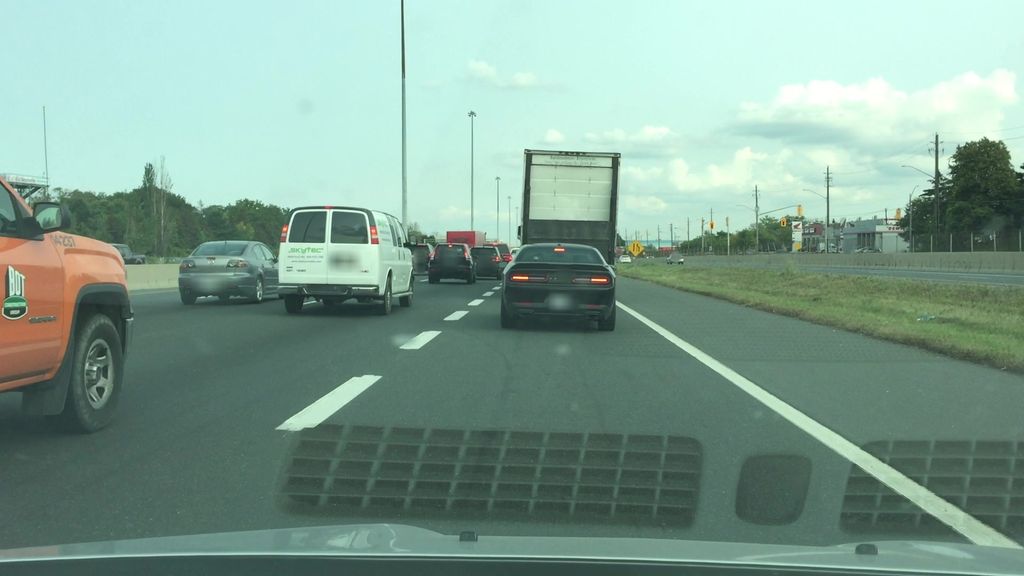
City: hamilton